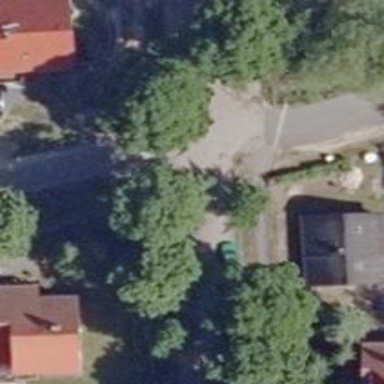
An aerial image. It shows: Residential road with sidewalks on both sides.